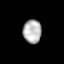
Tissue: skin
Cell type: Epithelial cells
Senescence score: 0.7071
Nuclear area (px): 425
Mean DAPI intensity: 180.125